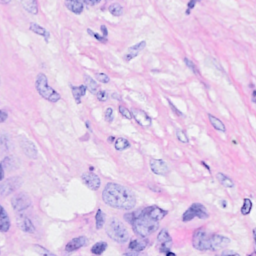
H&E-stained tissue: Breast